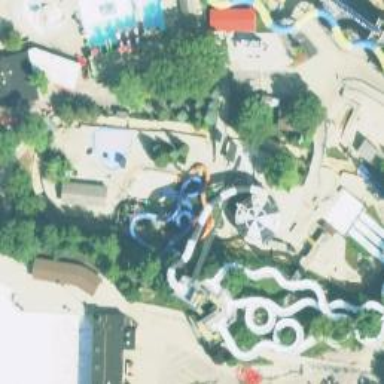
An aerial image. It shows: Water slide attraction.